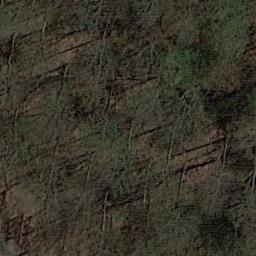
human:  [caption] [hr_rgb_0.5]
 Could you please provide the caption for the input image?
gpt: The forest is on the bare land .

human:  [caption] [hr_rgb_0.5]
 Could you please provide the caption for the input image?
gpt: Many withered trees are in a forest .

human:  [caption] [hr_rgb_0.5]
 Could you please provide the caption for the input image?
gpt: This is a dense forest .

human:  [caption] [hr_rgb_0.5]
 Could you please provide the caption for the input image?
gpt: The forest has some sparse green trees randomly arranged and the forest soil is deep yellow .

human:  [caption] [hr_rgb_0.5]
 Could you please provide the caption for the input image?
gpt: A sparse forest with some withered trees .